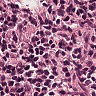
Metastatic tissue present: no